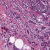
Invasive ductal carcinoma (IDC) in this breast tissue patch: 1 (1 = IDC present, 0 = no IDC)